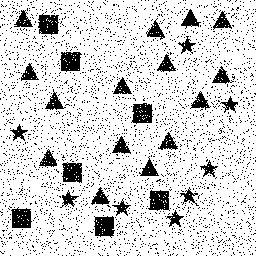
Squares: 7
Triangles: 15
Stars: 8
Total shapes: 30